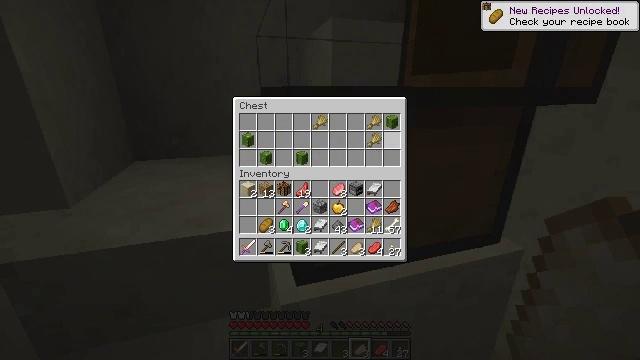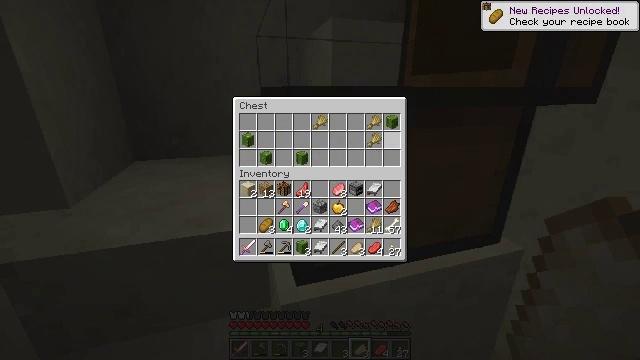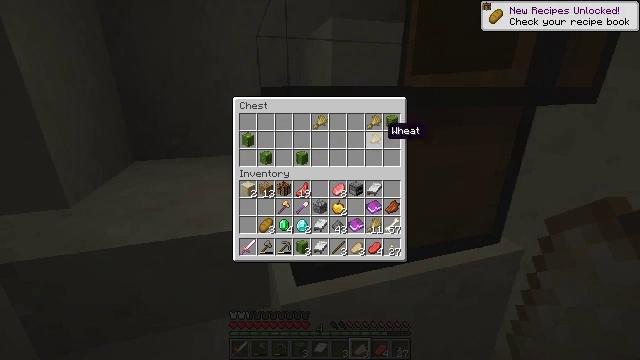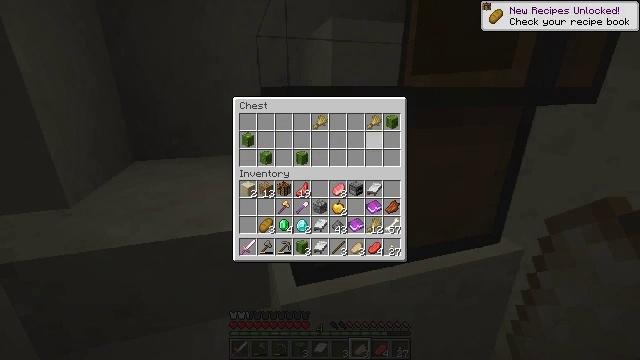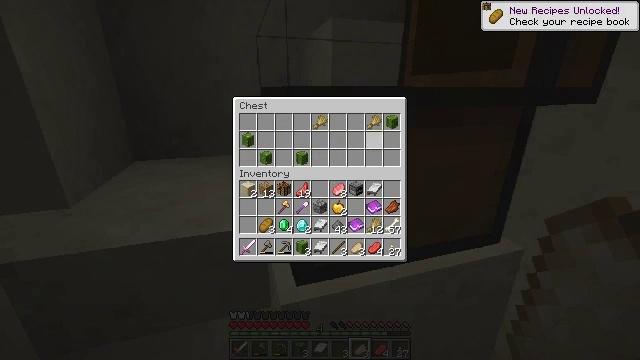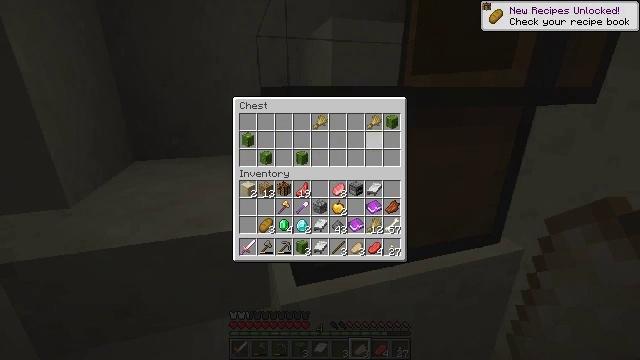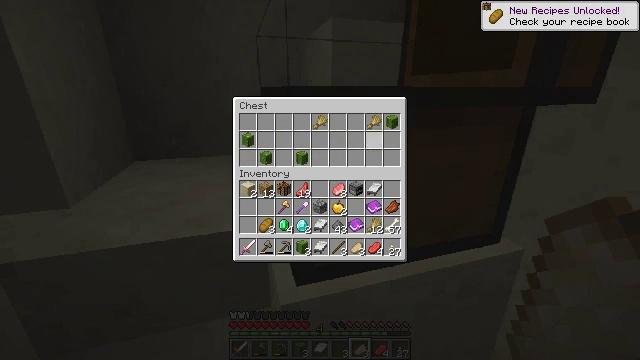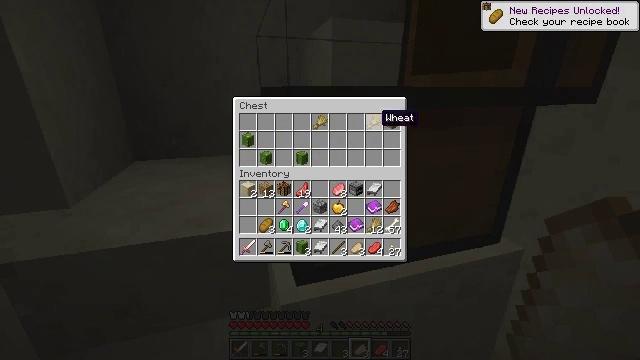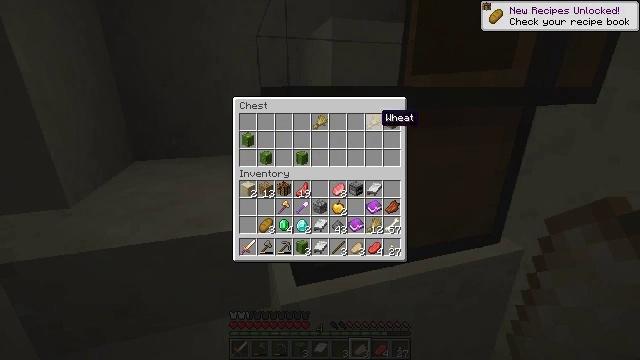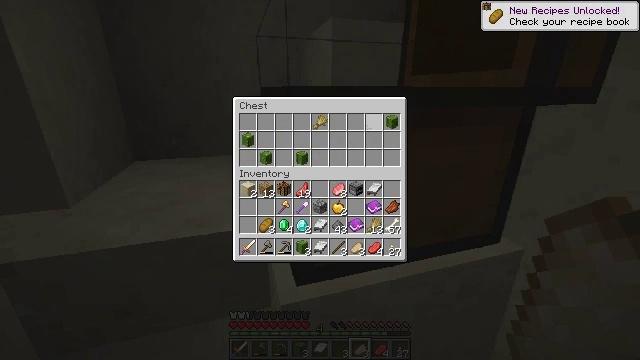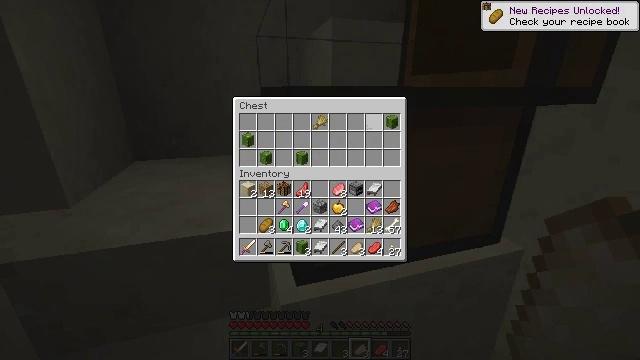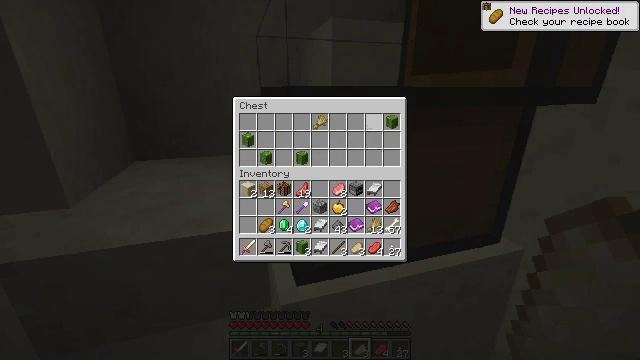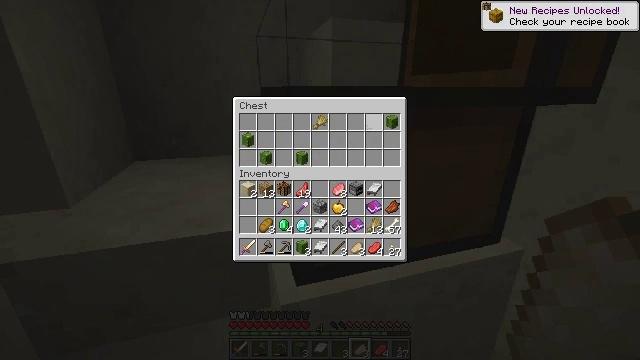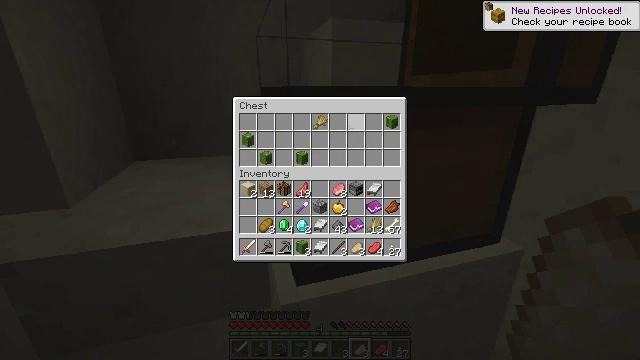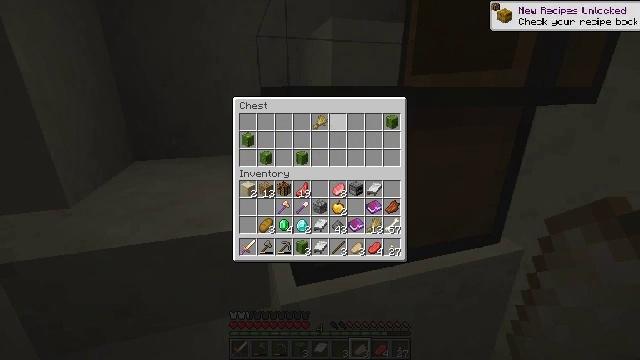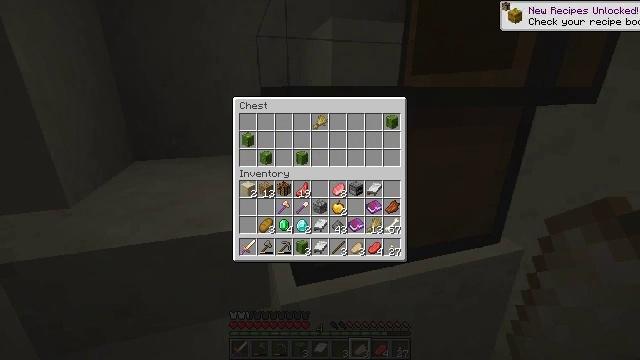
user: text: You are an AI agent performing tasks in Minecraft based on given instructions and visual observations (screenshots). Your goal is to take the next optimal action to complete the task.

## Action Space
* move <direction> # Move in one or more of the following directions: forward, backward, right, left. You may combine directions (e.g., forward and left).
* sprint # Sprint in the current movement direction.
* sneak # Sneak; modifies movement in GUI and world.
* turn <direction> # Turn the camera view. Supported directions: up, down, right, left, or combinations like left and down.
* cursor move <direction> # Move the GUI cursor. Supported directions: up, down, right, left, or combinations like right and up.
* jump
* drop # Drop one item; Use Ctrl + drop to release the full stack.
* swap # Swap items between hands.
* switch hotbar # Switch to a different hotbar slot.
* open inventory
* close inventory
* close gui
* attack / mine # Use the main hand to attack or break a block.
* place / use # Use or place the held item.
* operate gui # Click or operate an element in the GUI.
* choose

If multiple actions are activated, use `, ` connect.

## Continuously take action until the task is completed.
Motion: motion action
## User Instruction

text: Hold left click to mine smooth sandstone.
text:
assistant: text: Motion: sneak
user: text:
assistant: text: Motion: sneak
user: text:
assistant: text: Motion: sneak, operate gui
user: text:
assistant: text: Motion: sneak, operate gui
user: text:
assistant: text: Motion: sneak, operate gui
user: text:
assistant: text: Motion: sneak, cursor move up, operate gui
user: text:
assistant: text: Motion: sneak
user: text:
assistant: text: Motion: sneak
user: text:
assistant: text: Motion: sneak, operate gui
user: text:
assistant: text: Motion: sneak, operate gui
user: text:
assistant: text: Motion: sneak, operate gui
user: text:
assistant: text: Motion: sneak, cursor move up
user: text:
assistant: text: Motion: sneak, cursor move left
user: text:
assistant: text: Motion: sneak, cursor move left
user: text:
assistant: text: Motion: sneak, cursor move left
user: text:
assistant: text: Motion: sneak
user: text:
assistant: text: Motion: sneak
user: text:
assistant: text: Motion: sneak
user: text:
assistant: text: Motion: sneak
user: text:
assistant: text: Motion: sneak, operate gui
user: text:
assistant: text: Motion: sneak, operate gui
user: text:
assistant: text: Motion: no_op
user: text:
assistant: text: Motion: no_op
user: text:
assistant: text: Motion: turn left, close gui
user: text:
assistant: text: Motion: turn left and down, open inventory
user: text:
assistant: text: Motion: turn left and up, open inventory
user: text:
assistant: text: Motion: turn left and up
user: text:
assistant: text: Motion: turn left
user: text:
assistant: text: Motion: no_op
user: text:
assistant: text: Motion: no_op